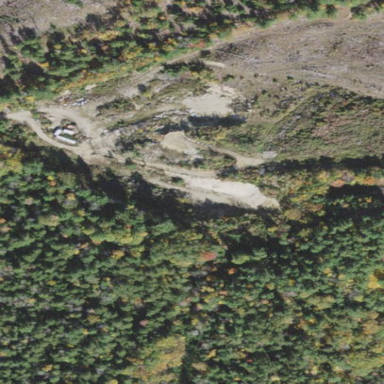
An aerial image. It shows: Quarry area.